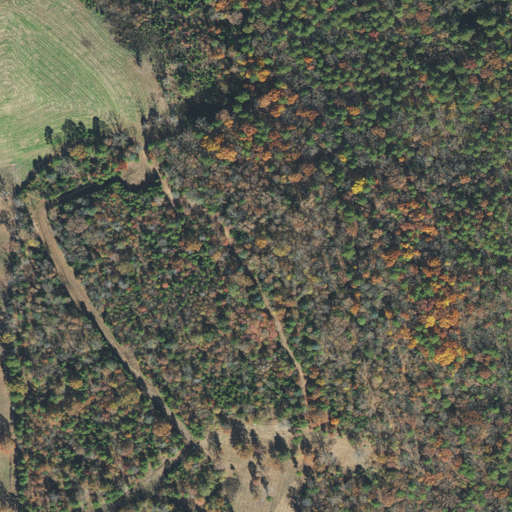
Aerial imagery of mountain in Arkansas named Clubb Hill containing mixed forest, evergreen forest, deciduous forest, shrub, and grassland